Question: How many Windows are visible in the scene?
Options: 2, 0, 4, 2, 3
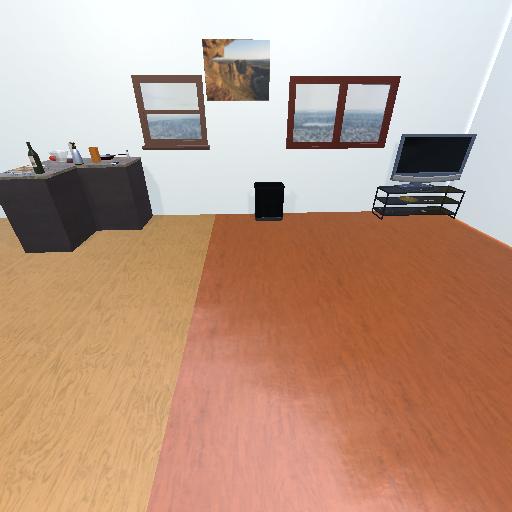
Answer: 2